Field crop: maize
Growth stage: 2
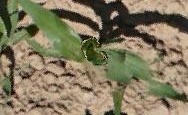
Species: maize